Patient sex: M
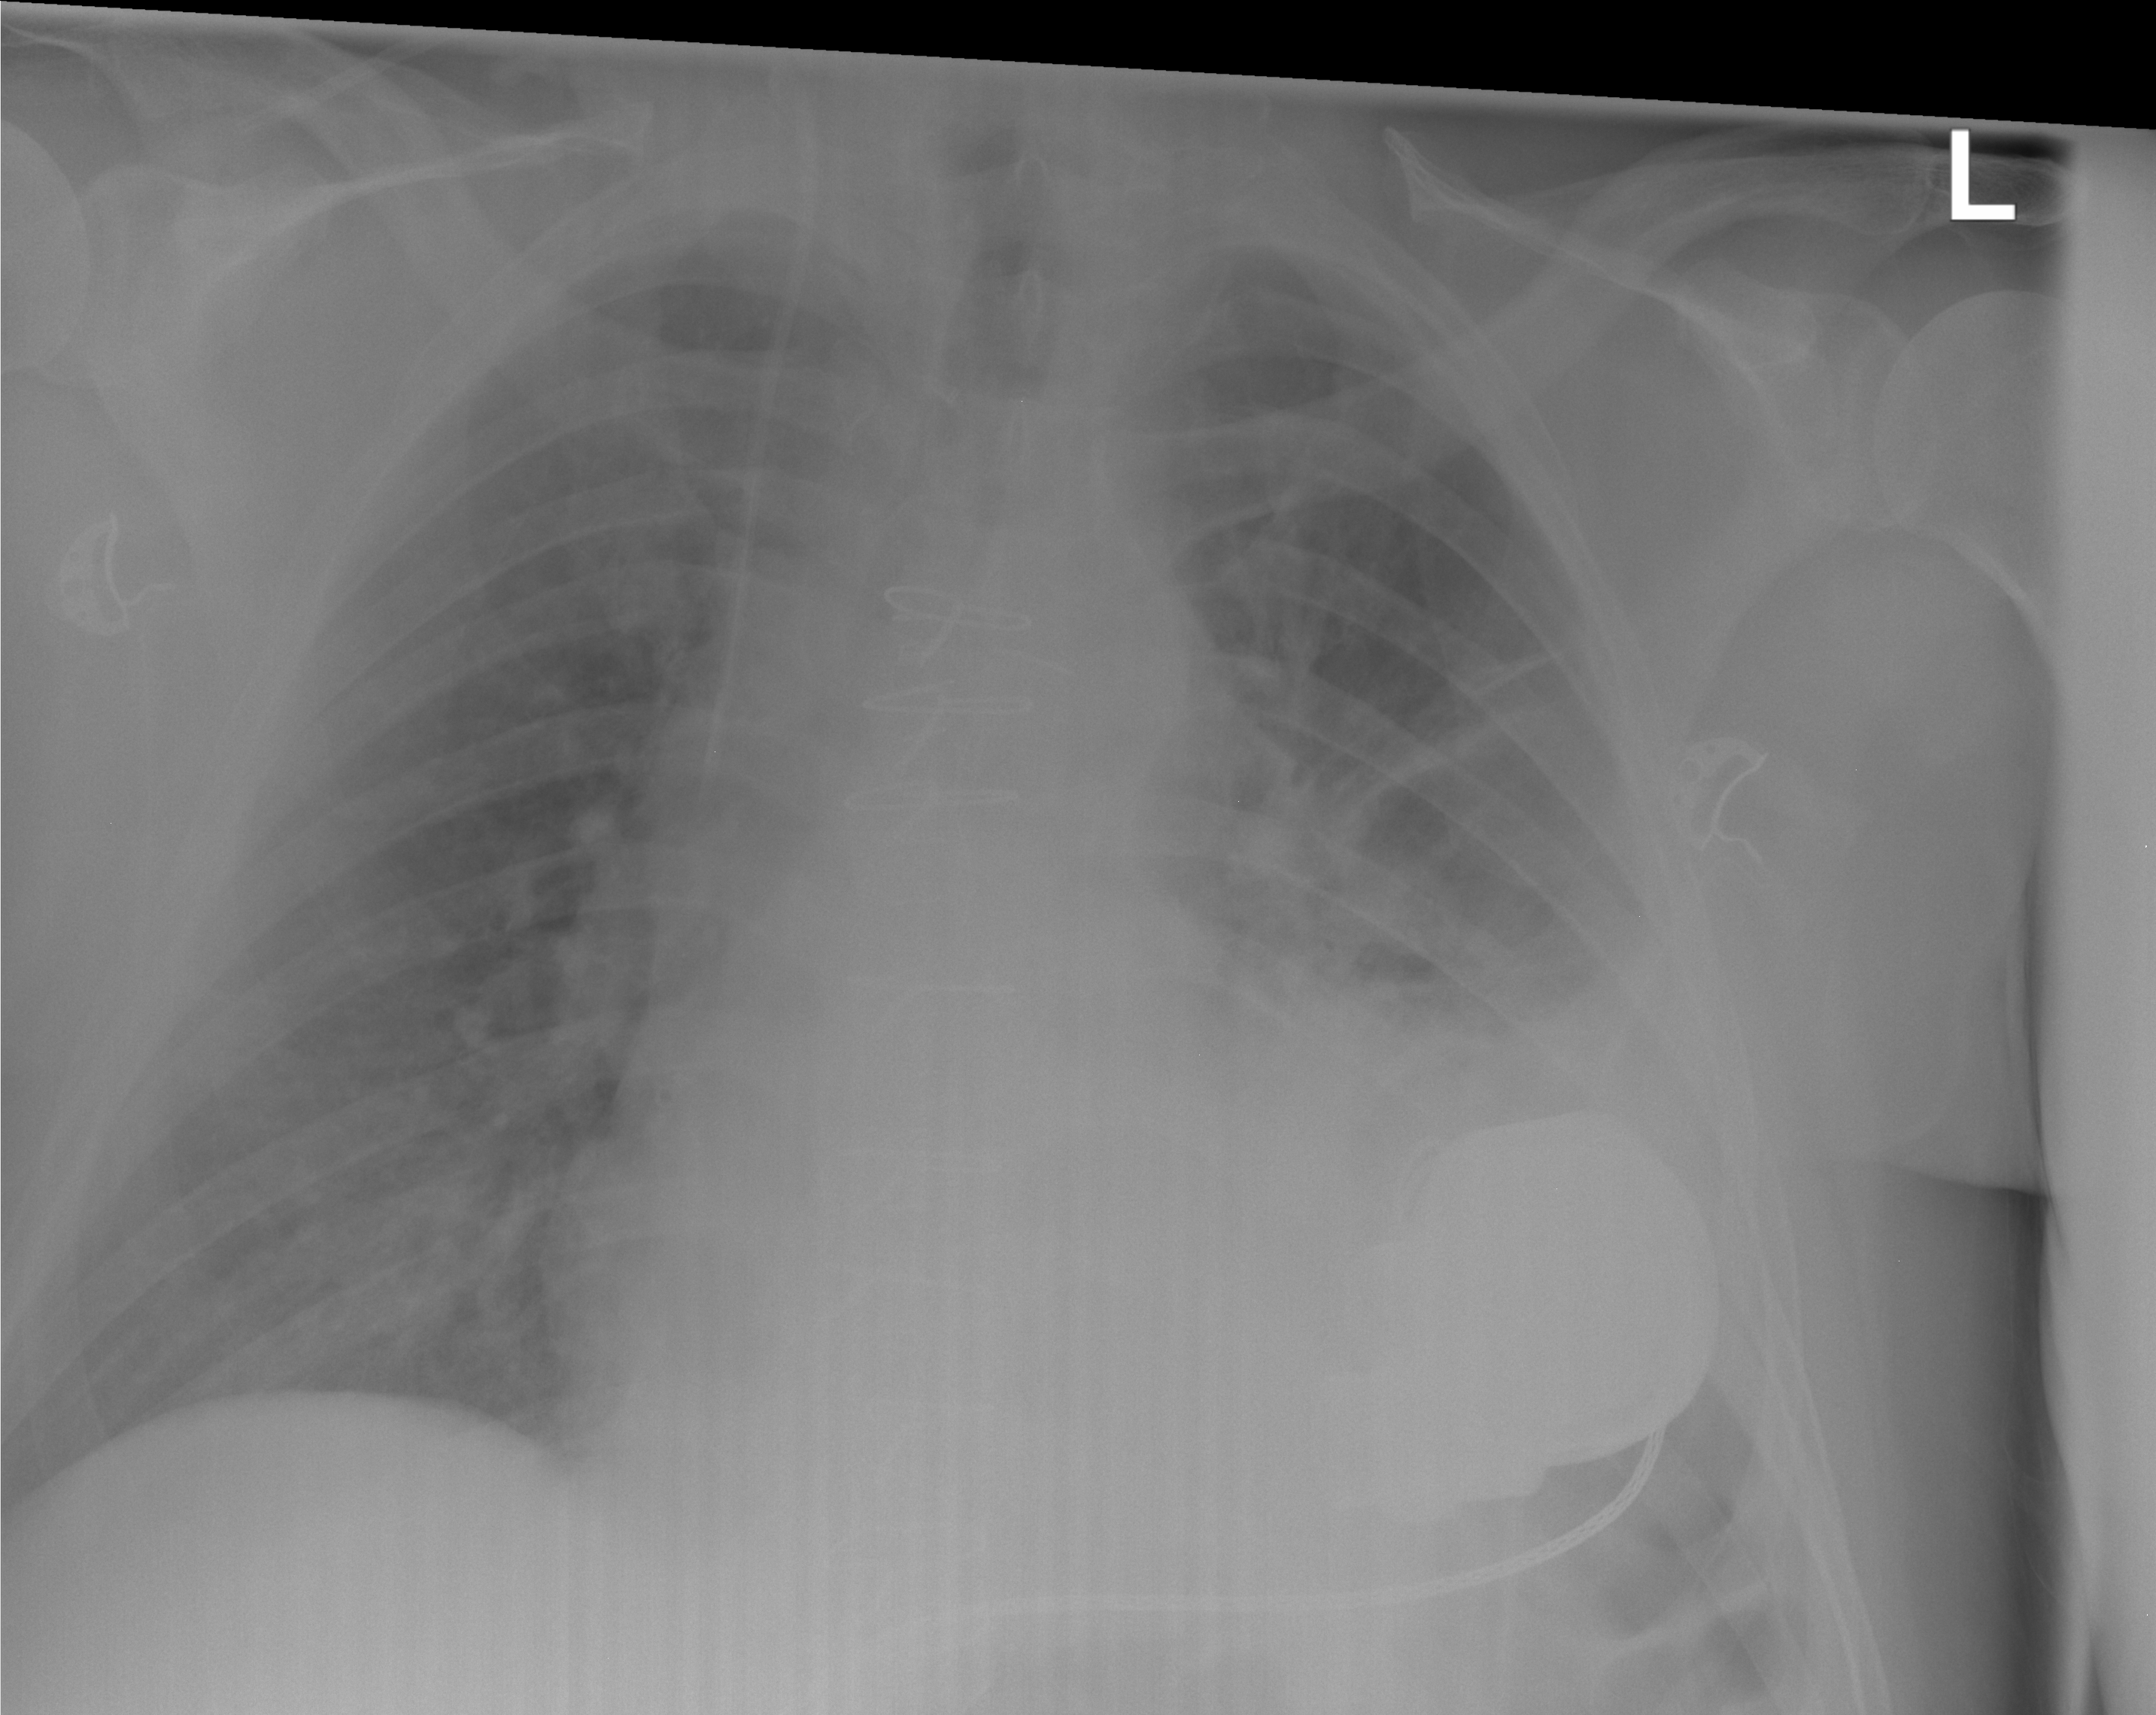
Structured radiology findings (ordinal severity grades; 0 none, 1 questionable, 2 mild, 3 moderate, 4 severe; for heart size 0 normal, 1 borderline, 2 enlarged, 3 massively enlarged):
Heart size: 2
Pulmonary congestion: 2
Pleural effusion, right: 0
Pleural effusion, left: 2
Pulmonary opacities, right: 2
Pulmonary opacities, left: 2
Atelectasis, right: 2
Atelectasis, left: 3